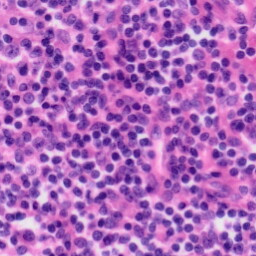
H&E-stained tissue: Tonsil